Interaction volume radius: 10 \u00c5
Interaction volume height: 15 \u00c5
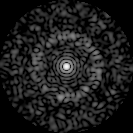
Disorder parameter: 0.8428